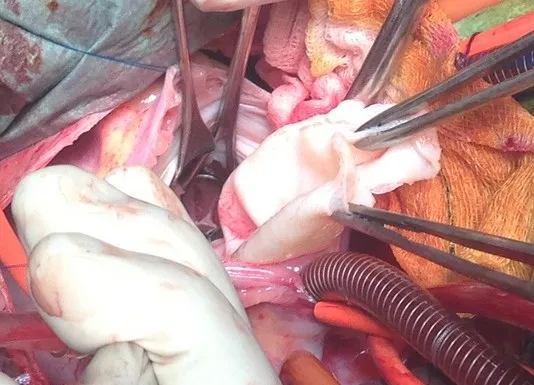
Surgical view while removing the intracavitary left ventricular hydatid cyst.
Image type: medical_photograph (other_medical_photograph)